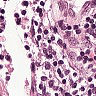
Metastatic tissue present: no